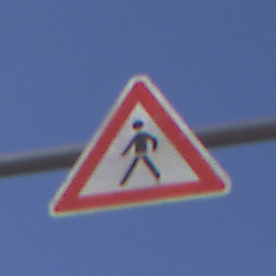
Verkehrszeichen: FussgaengerRechts
Umgebung: Outdoor, Nature
Tageszeit: MorningAfternoon
Wetter: Clear
Licht: Natural
Jahreszeit: NotSpecified
Kontrast: HighContrast